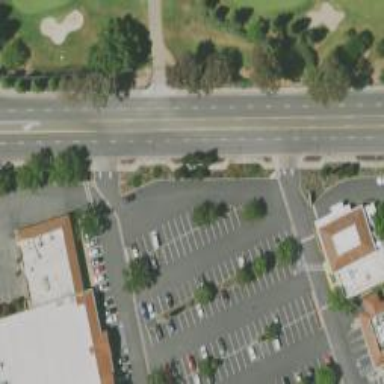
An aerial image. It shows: Asphalt road designated for service vehicles.